Aerial crown-view tile of a tropical tree (Barro Colorado Island, Panama), acquired 20240611:
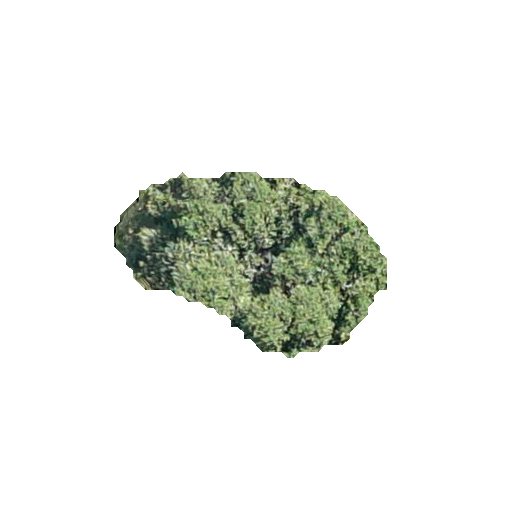
Species: Protium stevensonii
GBIF accepted scientific name: Tetragastris panamensis
Crown area: 53.21 m²